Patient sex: M
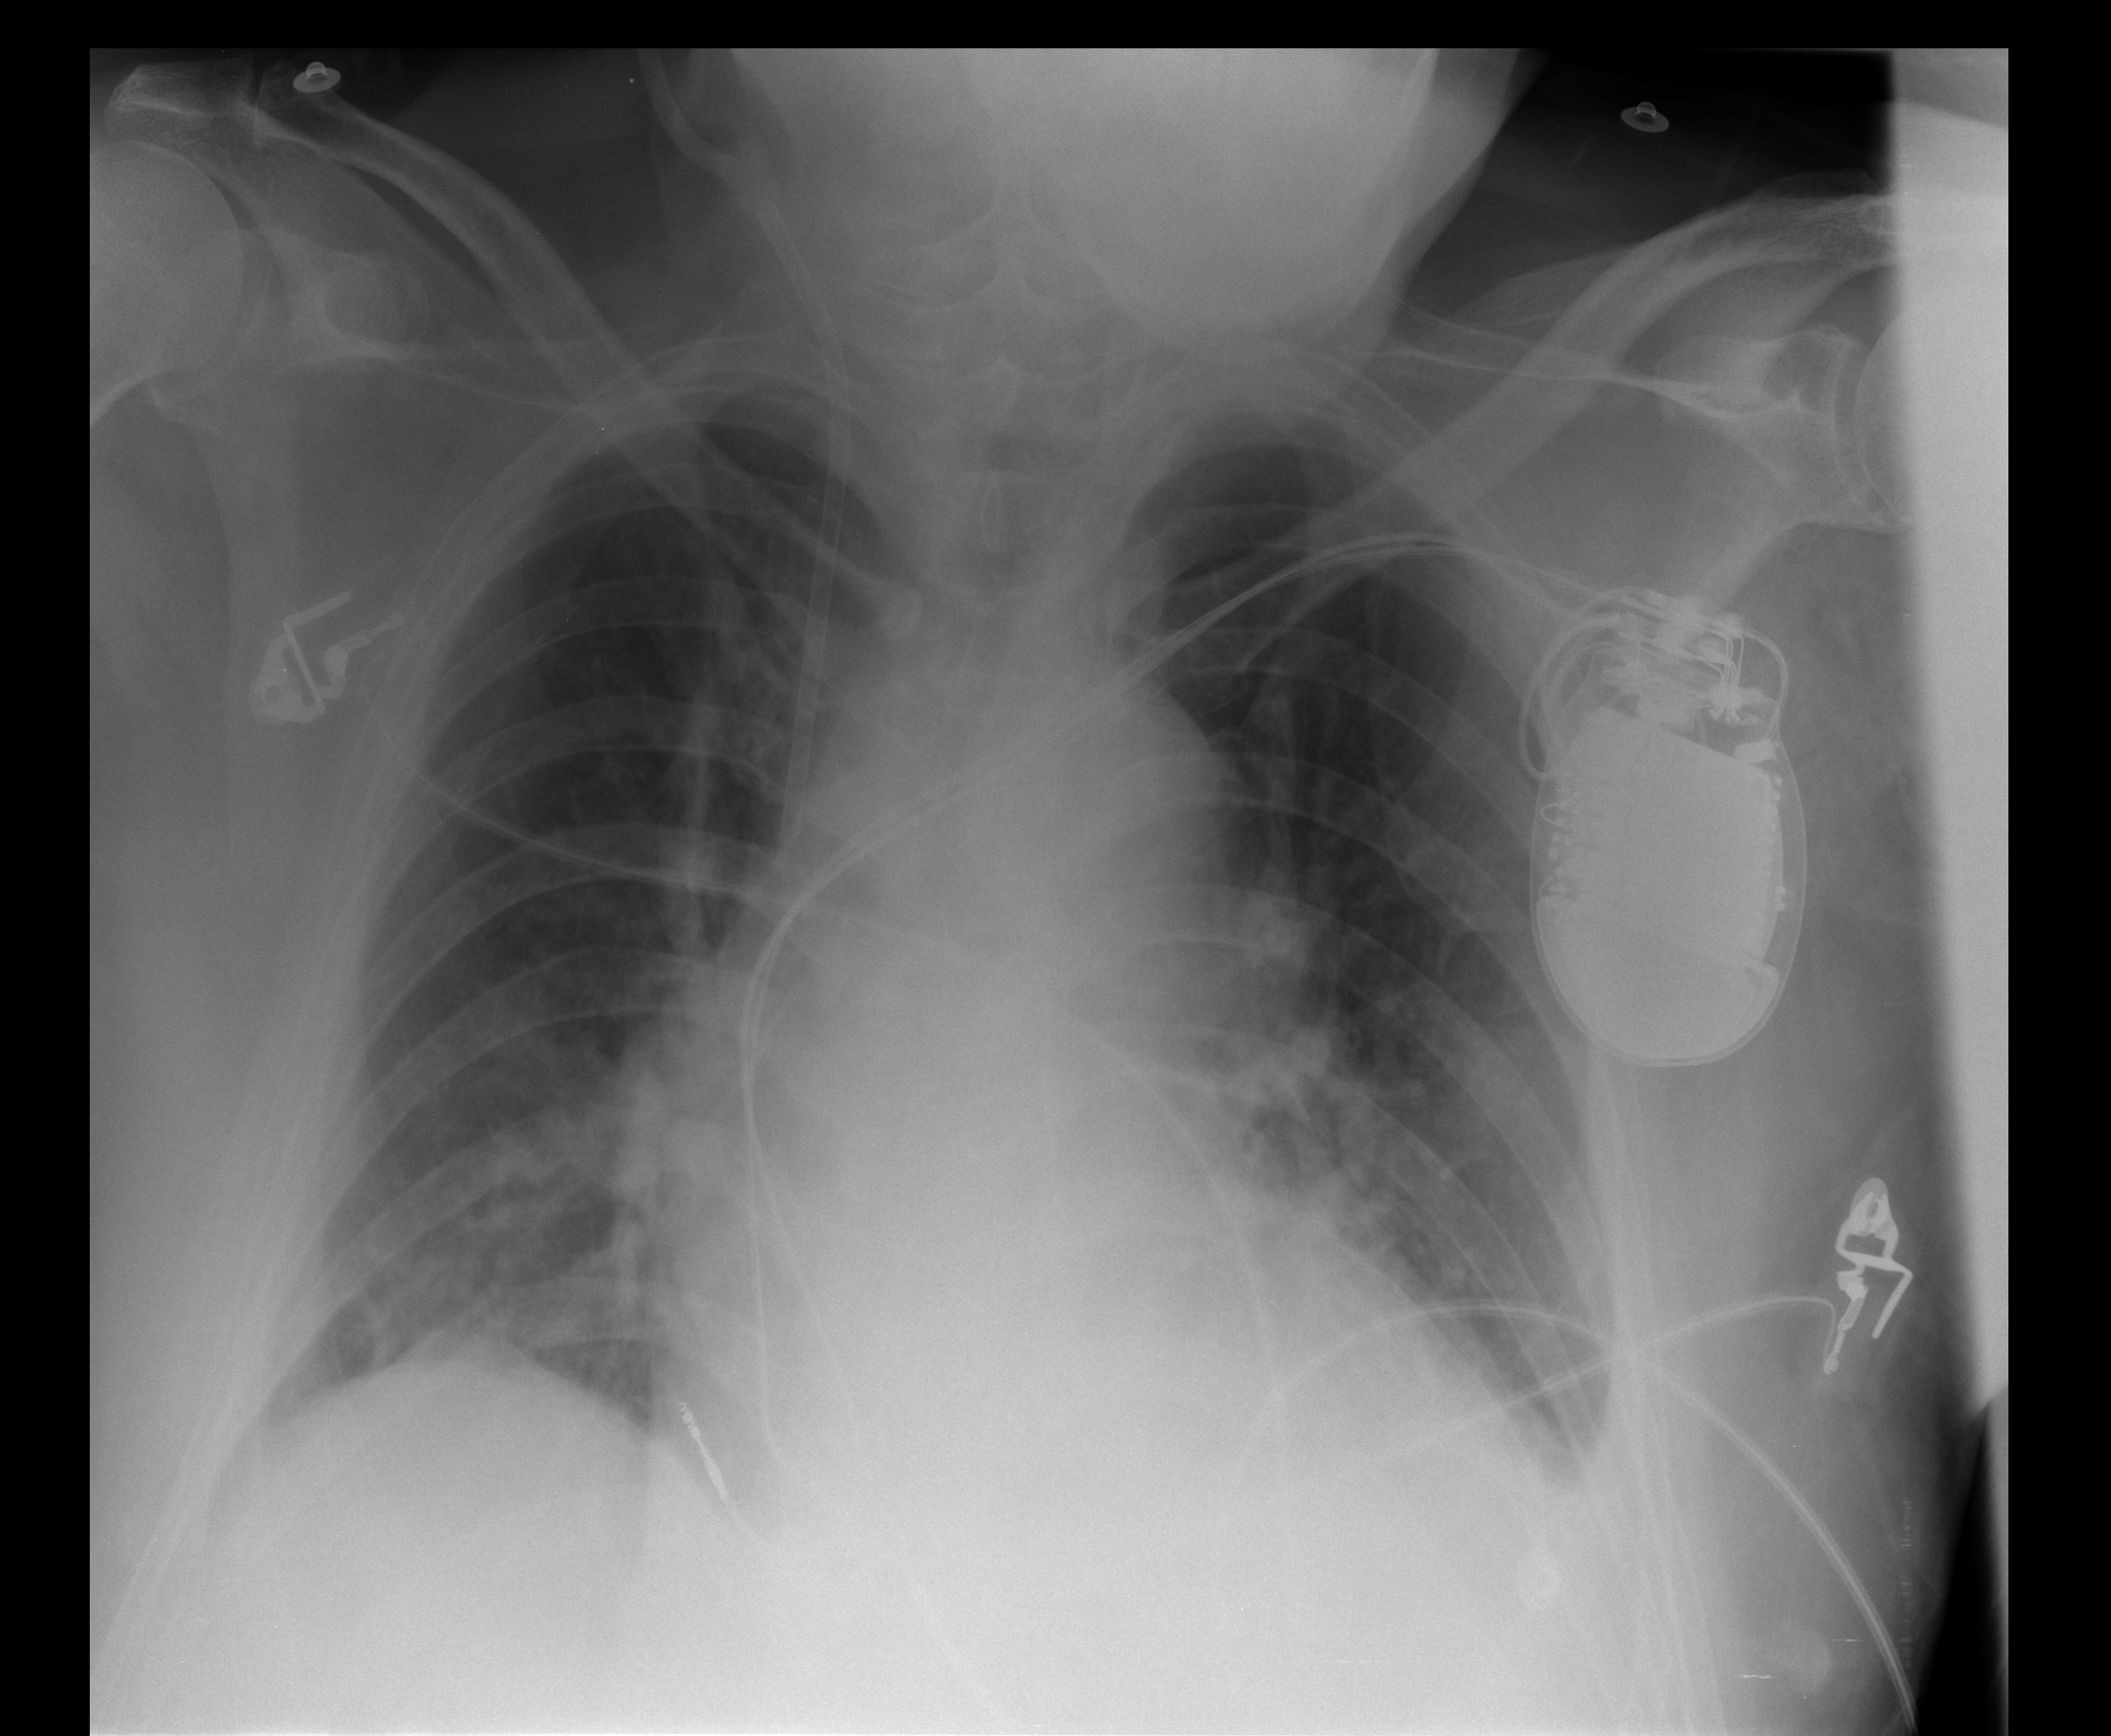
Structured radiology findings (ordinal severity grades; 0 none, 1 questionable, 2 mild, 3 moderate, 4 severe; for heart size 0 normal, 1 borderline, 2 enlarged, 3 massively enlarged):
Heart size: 2
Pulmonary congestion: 2
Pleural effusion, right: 1
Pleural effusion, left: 1
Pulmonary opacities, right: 0
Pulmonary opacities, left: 0
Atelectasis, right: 0
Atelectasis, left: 1